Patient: sex M, age 36
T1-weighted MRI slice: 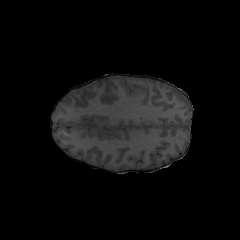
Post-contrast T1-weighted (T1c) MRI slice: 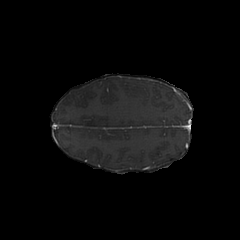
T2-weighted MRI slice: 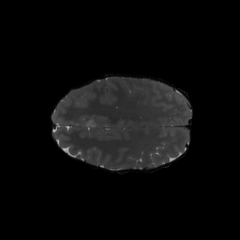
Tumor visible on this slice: yes
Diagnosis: Glioblastoma, IDH-wildtype
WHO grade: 4